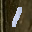
Label: 1